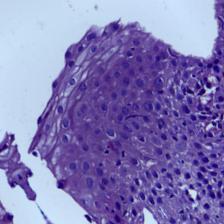
Diagnosis: Normal